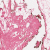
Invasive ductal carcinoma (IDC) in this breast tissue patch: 0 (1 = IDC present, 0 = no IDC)